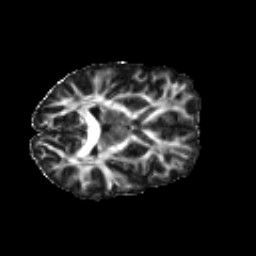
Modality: FA
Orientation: axial
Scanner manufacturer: siemens
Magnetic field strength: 3 T
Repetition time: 4.16 s
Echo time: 0.0806 s